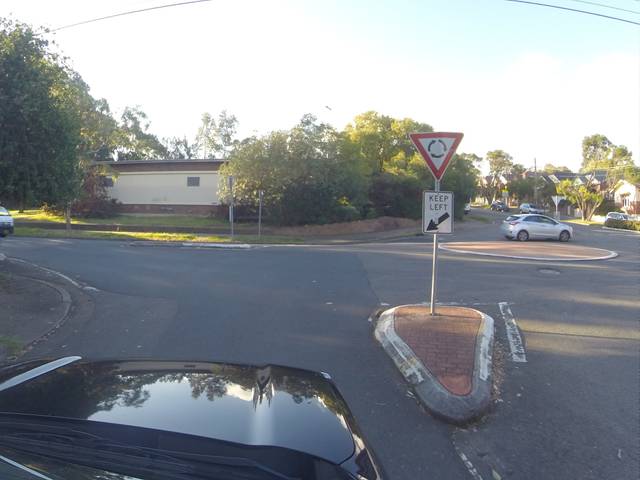
Region: Australia
Coordinates: -33.906, 151.122